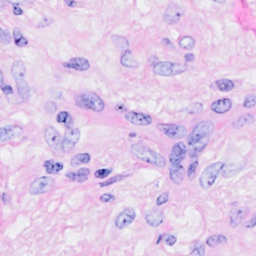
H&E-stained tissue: Breast